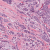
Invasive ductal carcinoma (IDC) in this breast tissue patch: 1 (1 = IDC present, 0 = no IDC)